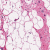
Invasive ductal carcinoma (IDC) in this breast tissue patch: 0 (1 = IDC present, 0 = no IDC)